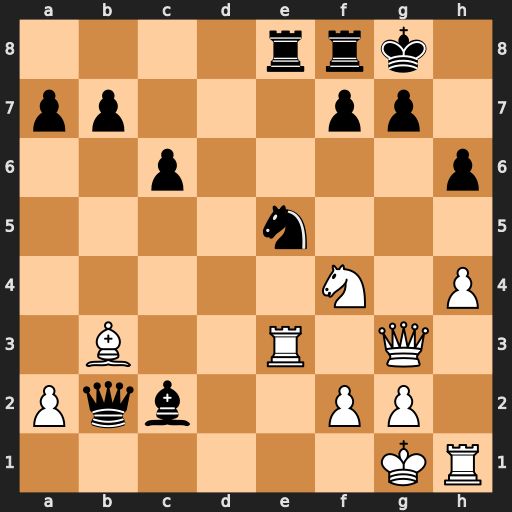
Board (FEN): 4rrk1/pp3pp1/2p4p/4n3/5N1P/1B2R1Q1/Pqb2PP1/6KR
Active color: w
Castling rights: -
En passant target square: -
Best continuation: Re2 Nf3+ Qxf3